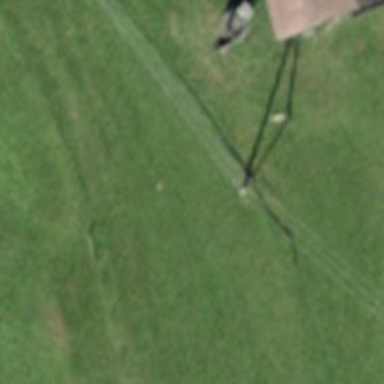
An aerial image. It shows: Minor power line.